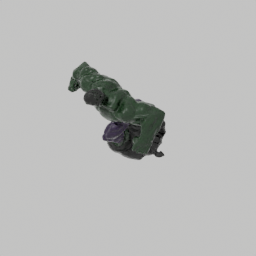
Label: people